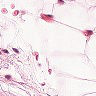
Metastatic tissue present: no